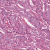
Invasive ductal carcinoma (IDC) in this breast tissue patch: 1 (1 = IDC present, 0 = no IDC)